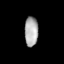
Tissue: lung
Cell type: Endothelial cells
Senescence score: 0.5409
Nuclear area (px): 396
Mean DAPI intensity: 170.376